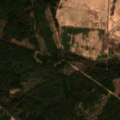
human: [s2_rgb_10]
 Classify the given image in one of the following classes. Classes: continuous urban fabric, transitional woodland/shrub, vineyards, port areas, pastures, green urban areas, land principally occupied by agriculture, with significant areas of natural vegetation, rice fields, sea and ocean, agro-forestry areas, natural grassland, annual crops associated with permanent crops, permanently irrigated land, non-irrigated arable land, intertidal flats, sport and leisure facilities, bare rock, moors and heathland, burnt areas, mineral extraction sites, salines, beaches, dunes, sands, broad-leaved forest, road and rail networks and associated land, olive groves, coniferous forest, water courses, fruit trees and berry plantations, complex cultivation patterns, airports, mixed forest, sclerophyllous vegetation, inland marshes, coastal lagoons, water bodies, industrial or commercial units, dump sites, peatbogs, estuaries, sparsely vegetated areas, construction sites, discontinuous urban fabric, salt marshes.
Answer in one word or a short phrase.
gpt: non-irrigated arable land, pastures, coniferous forest, mixed forest